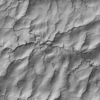
Label: not_dusty